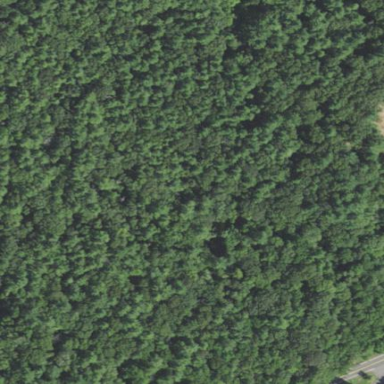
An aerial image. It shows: Nature reserve within woodland area designated for conservation.